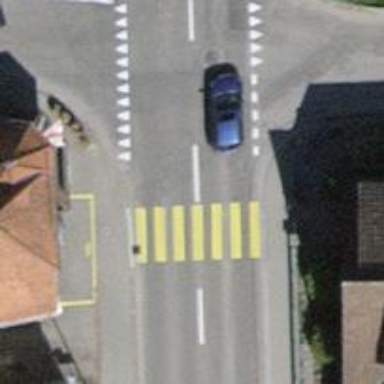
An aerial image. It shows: Marked road crossing with visible crossing markings.